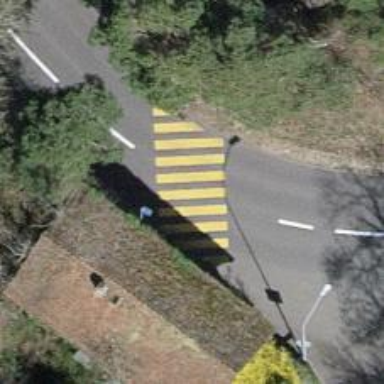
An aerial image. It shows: Marked crossing on the road.